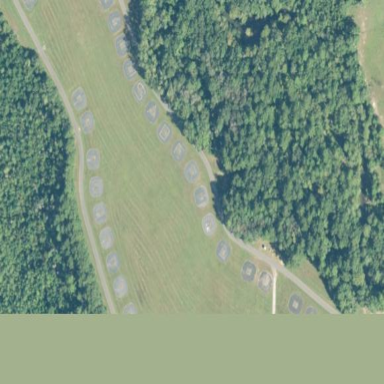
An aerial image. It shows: Military airfield designated for helicopters.